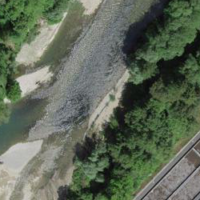
EUNIS habitat code: 15
Species observed at this site:
Pulmonaria obscura
Equisetum hyemale
Filipendula ulmaria